Question: I changed to the newest Matlab and it has totally new GUI where I lost the command line after some working. How can I get it back and where is it? The old help in top bar does not return it like in the earlier version.

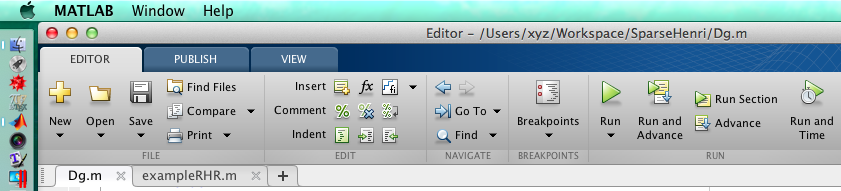
Answer: I'd say, open the "HOME" menu, select somewhat on the right "Layout", and there "Default" or "Command Window only". However, it appears you don't even have the "HOME" menu anymore. Restart Matlab?